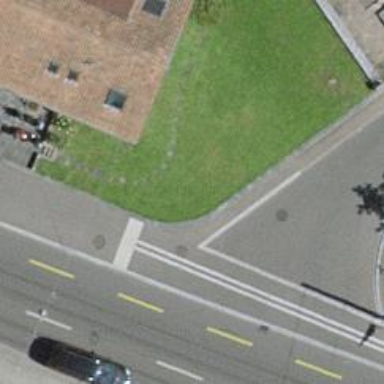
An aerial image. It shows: Kerb barrier.